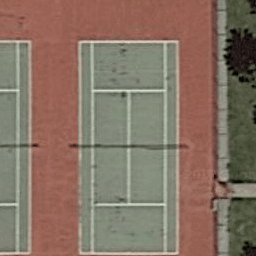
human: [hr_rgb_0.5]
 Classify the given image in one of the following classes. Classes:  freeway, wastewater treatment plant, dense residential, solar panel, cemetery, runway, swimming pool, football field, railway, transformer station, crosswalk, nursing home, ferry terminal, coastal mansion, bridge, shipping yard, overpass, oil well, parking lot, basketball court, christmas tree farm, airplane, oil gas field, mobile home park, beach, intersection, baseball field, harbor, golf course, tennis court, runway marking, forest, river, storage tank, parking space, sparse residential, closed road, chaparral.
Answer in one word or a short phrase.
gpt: tennis court